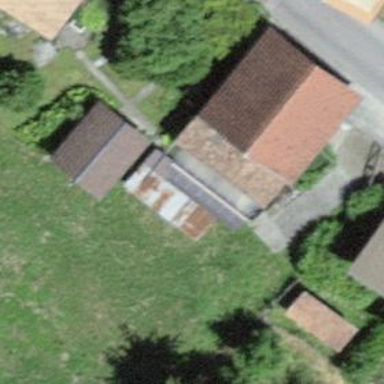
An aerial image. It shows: Rural barn.